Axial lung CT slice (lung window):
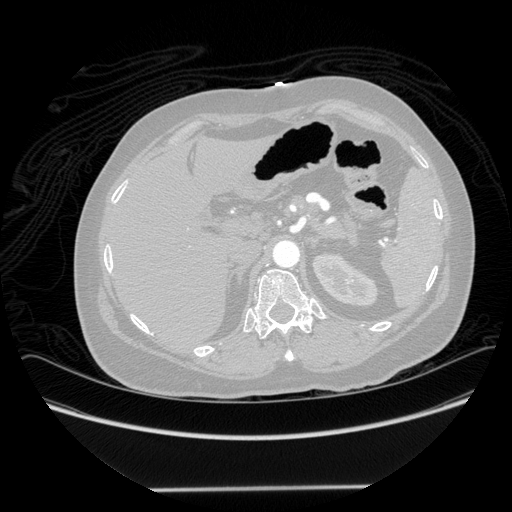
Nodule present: no